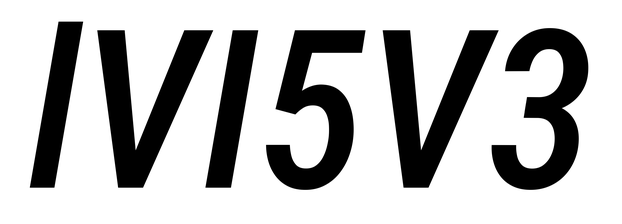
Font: Roboto-Italic_Condensed_Medium_Italic